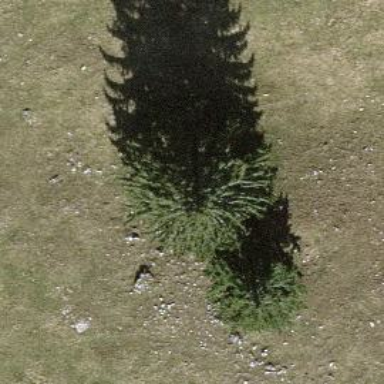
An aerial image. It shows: Single tag "natural: tree."